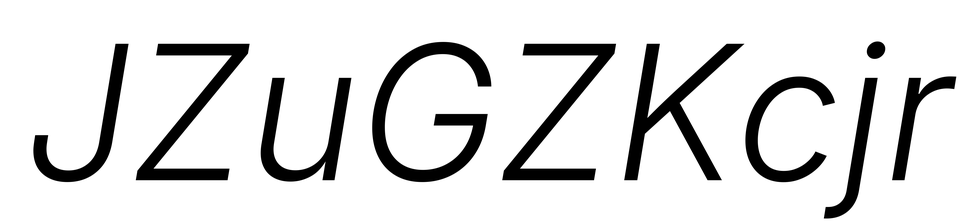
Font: Inter-Italic_Light_Italic